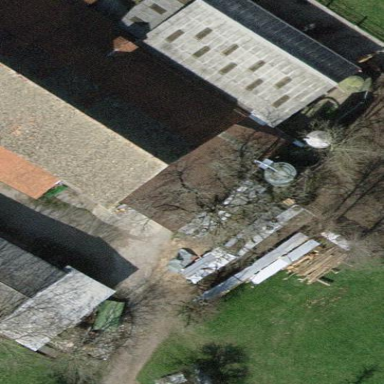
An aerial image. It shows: View of roof of building.